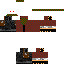
A male skeleton skin with dark skin, wearing brown helmet dressed in a red hoodie and brown pants, featuring a closed mouth.